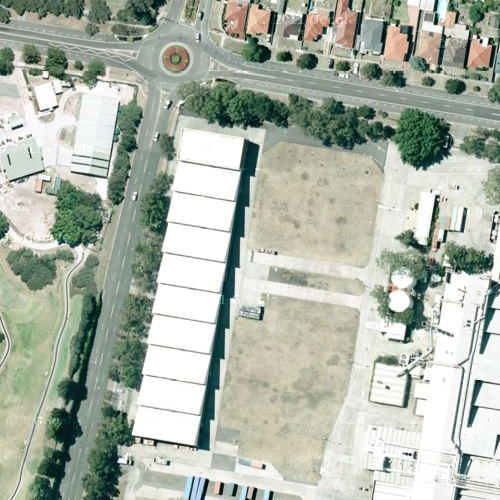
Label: sydney